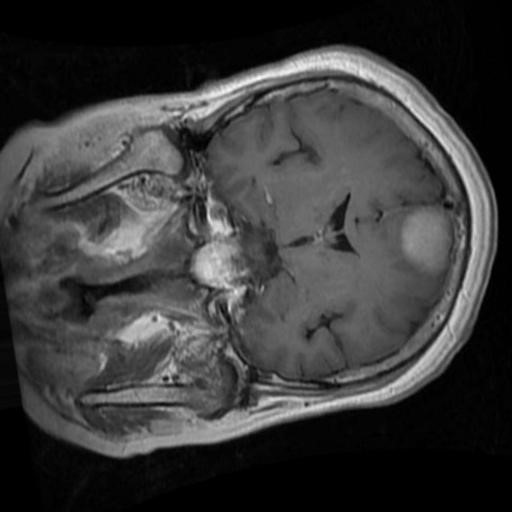
Label: brain_menin